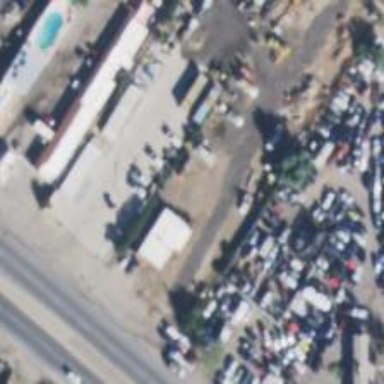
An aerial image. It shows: Shop that sells cars.